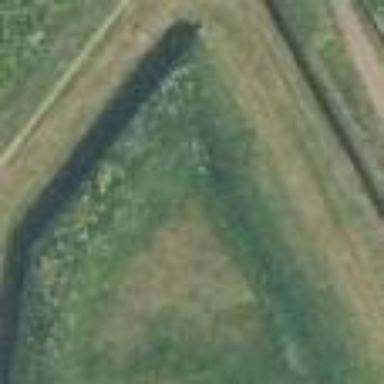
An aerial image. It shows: Retaining wall.